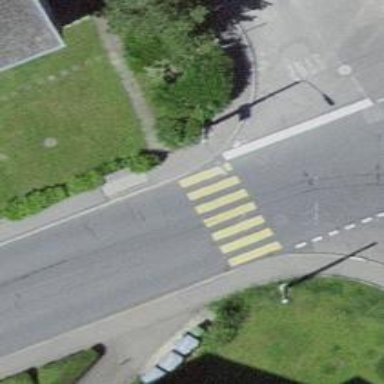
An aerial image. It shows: Zebra crossing on the road.